Current action and preconditions to check: path_clear

Your task: For each precondition in the list above, predict whether it will hold at this action.

Consider the current scene as observed from the mobile robot's camera, and analyze the predicted future states of all dynamic agents (e.g., people, animals, vehicles, or any moving entities) within the NEXT SECOND.

IMPORTANT: Only answer "very likely" if you are absolutely certain—based on strong, clear evidence—that a dynamic agent will violate the precondition in the predicted future state. Do NOT answer "very likely" for unlikely, ambiguous, or low-probability risks.

Ask yourself for each precondition: Is there a high probability, with clear and convincing evidence, that the predicted future states of any dynamic agent will interfere with the predicted future state of the currently executing action within the NEXT SECOND, causing that precondition to fail?

Assess the risk level based on these predictions. Use "likely" or "very likely" if motions create a clear risk of interference.

Use "neutral" or "improbable" if agents are nearby but their predicted paths are clearly diverging or non-conflicting.

Failure Risk Categories: "very improbable", "improbable", "neutral", "likely", "very likely"

Answer Format: Output ONLY the probability_of_failure value from these categories: "very improbable", "improbable", "neutral", "likely", "very likely"

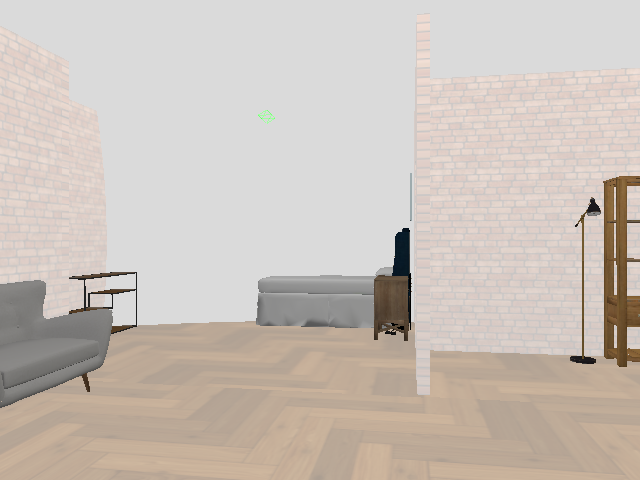

Answer: very improbable